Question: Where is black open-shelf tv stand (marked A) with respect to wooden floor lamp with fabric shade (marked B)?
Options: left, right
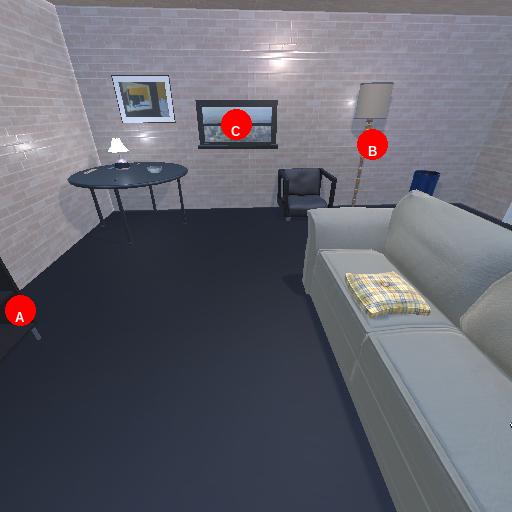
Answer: left